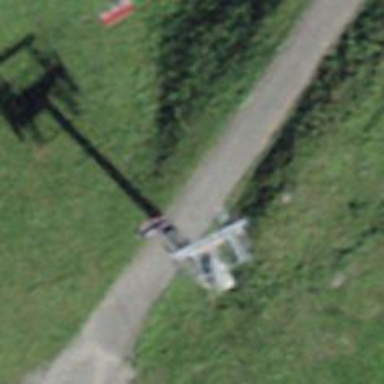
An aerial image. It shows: Pylon for aerialway.